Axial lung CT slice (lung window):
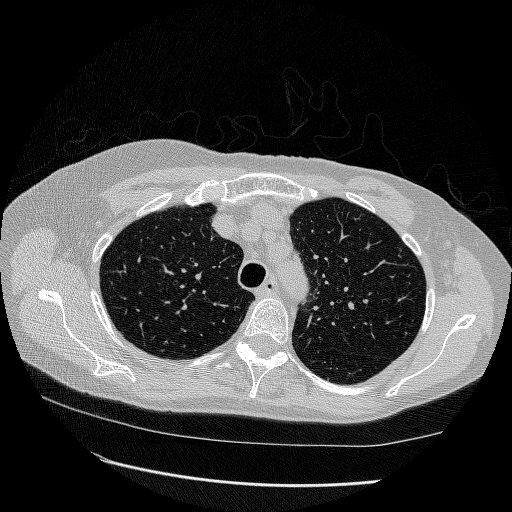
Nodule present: no